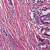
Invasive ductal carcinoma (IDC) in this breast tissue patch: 1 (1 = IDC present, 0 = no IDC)